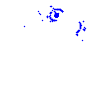
Particle: pion